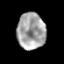
Tissue: prostate
Cell type: T cells
Senescence score: 0.2785
Nuclear area (px): 1019
Mean DAPI intensity: 163.048